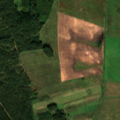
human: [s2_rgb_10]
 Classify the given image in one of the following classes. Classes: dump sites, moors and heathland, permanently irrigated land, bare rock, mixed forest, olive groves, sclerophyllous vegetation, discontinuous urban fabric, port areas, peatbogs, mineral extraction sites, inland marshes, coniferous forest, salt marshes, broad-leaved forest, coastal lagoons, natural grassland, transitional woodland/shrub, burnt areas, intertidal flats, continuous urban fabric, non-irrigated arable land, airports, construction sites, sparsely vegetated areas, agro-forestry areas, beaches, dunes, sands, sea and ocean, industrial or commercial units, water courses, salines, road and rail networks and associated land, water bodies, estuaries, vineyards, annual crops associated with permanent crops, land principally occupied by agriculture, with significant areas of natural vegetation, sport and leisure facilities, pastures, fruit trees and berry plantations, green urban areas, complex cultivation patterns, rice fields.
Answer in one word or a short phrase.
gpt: non-irrigated arable land, pastures, complex cultivation patterns, coniferous forest